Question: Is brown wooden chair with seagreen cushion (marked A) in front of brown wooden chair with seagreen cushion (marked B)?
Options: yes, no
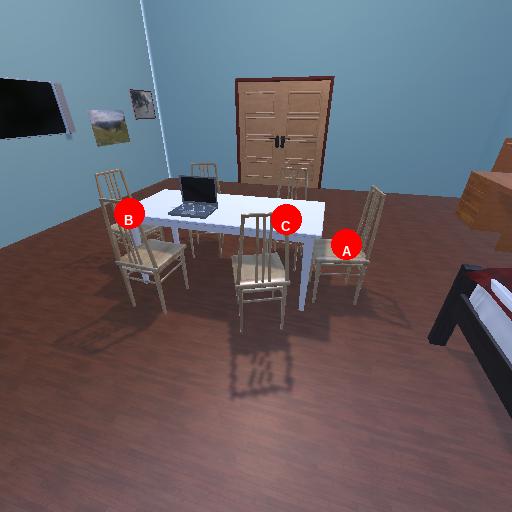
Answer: yes